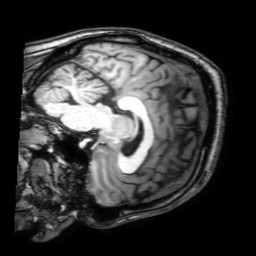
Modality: T1w
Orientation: sagittal
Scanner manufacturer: philips
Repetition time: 0.0082 s
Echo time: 0.00376 s